Question: I'm having problems with my admin notices, which are generated inside of a Class. For some reason it displays like so:

The notice should be beneath the title "Leads", and its like this on every page. Here is my code:
'''
public function leads_admin_notices(){
if( ! get_option('lead_to_email') ){
echo '<div id="message" class="error below-h2">
<p>An email is required to send leads. <a href="'.admin_url('edit.php?post_type=leads&page=leads-settings').'">Edit Leads Settings</a>.</p>
</div>';
}
}
'''
and I'm calling it like so:
'''
add_action( 'admin_notices', array($this, 'leads_admin_notices') );
'''
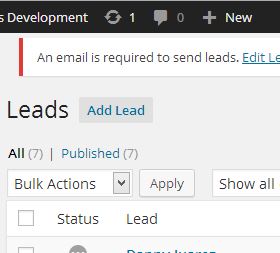
Answer: Removing the 'below-h2' class should do the trick